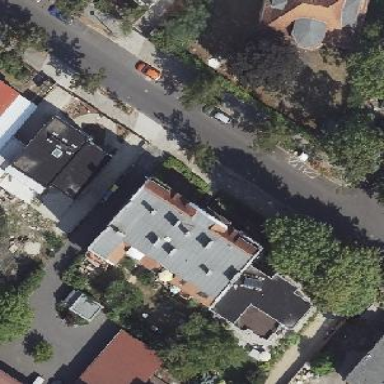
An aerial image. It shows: Saltbox shaped roof on apartment building.